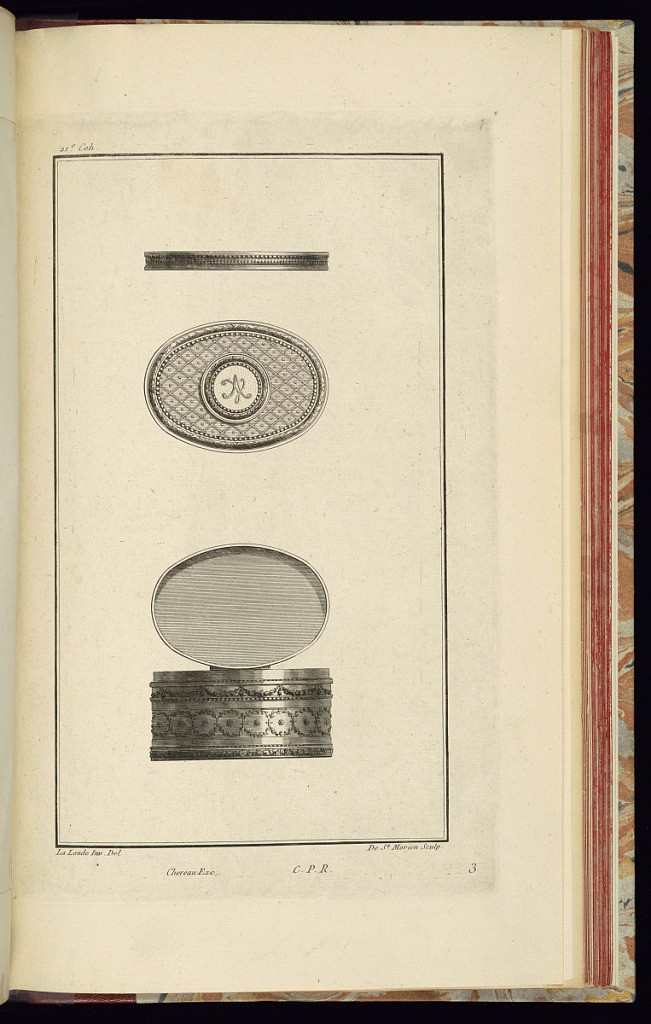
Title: Box or Snuffbox Design
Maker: Richard de Lalonde, French, active 1780–96
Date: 1775-1788
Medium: Etching on off-white laid paper
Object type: Print
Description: Design for an oval box or snuffbox showing, from top to bottom, the elevation of the lid, with wave band and bead course; a top view of the lid, with a monogram in a central rondel and a lozenge pattern with beads; and an elevation of the box, with its lid open at the hinge, featuring bands of draped garland of flowers, bead course, a guilloche of branches with rosettes within, bead course, and band of flower ornamentation. The plate is signed and numbered.